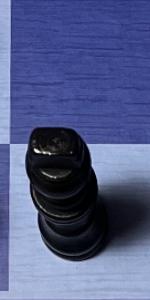
Label: King_Black